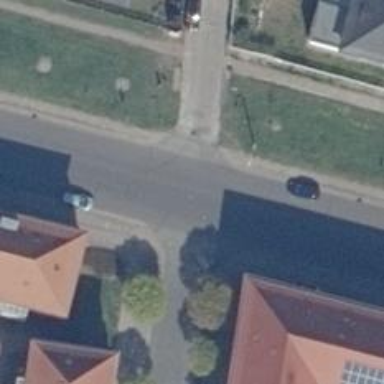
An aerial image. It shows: Secondary road with asphalt surface and parallel cycle track.